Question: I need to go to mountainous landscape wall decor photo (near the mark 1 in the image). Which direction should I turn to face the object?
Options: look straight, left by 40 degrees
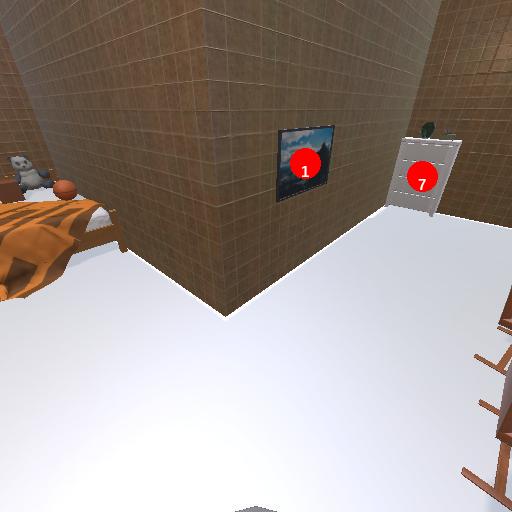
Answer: look straight